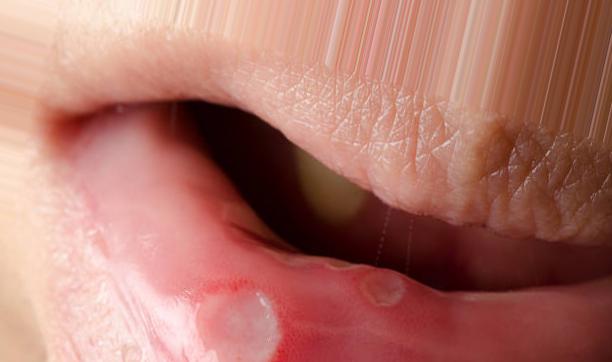
Condition: Mouth Ulcer